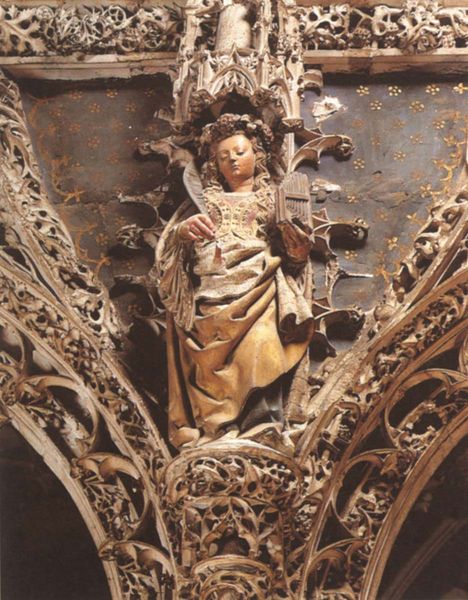
Titel: Die hl. Cäcilia von der Rückseite des Lettners
Standort: Albi, Kathedrale St. Cécile (EU - F)
Schlagwörter: blätter, feder, blumen, bunt, holz, mund, nase, dach, augen, kirche, gewand, kind, gotik, engel, putte, relief, bogen, bemalt, geflecht, dom, sterne, altar, schnitzerei, mittelalter, gefasst, harfe, maria, panflöte, sakral, aufwendig, gfigur